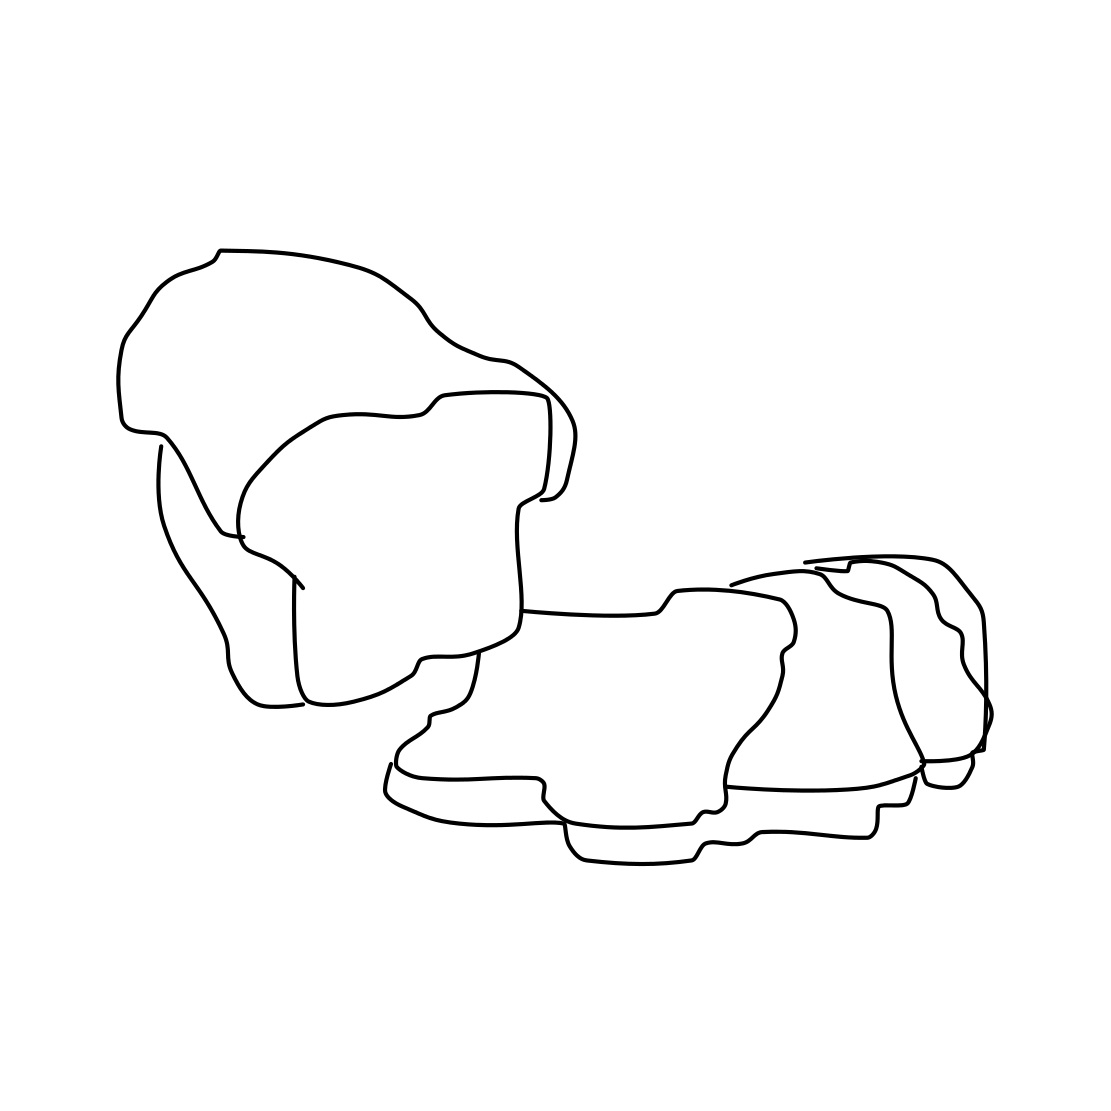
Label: bread